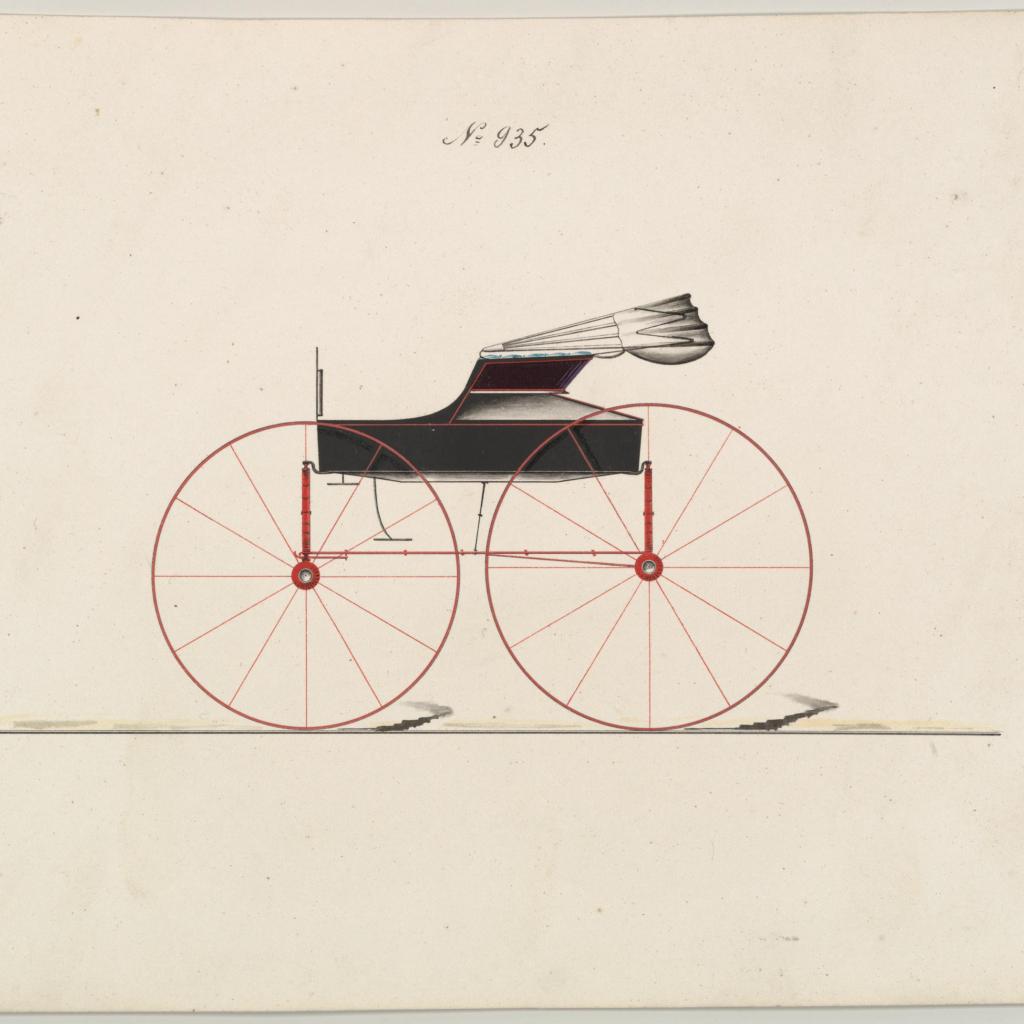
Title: Design for Wagon, no. 935
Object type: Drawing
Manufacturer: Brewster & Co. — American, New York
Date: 1850–70
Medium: Pen and black ink, watercolor and gouache with gum arabic
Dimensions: sheet: 6 5/16 x 8 7/8 in. (16 x 22.5 cm)
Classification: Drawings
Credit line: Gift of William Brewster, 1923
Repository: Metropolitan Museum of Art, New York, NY